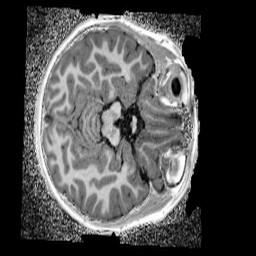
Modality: UNIT1_denoised
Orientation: axial
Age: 9
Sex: female
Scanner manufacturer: siemens
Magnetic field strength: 3 T
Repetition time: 4 s
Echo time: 0.00299 s